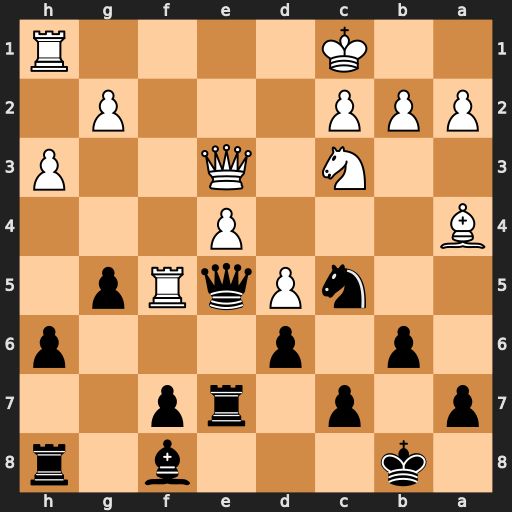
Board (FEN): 1k3b1r/p1p1rp2/1p1p3p/2nPqRp1/B3P3/2N1Q2P/PPP3P1/2K4R
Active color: b
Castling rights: -
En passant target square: -
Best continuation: Qxf5 exf5 Rxe3